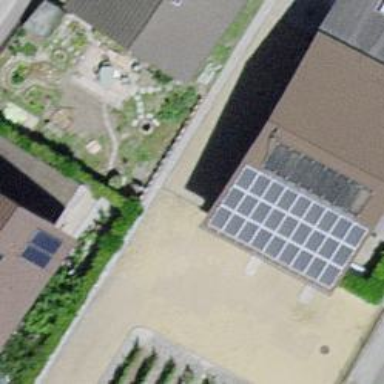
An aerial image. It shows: Solar photovoltaic panel generator.